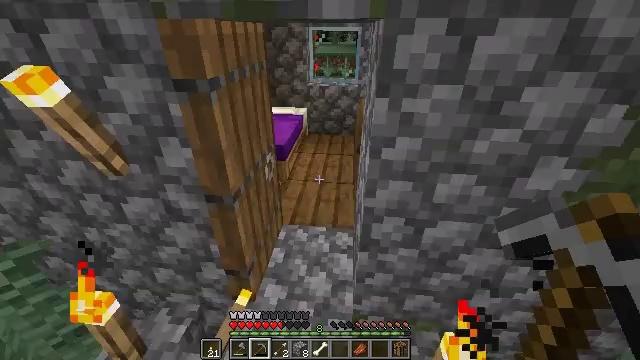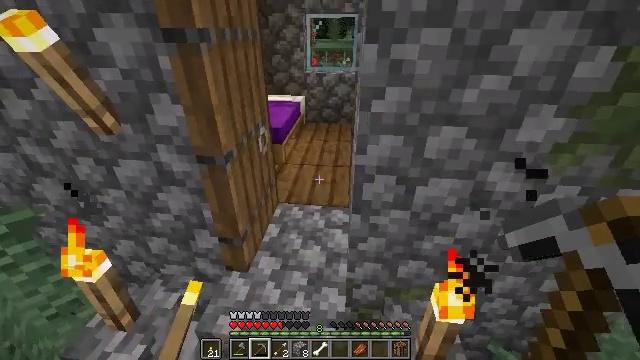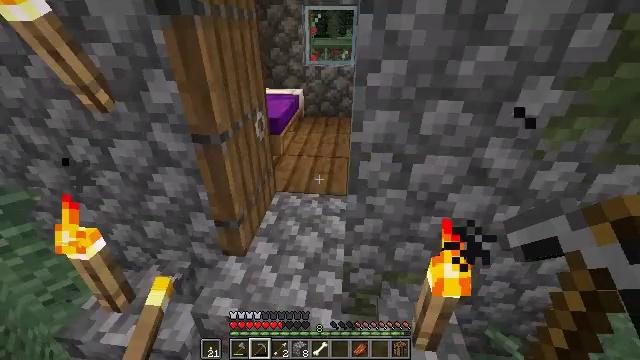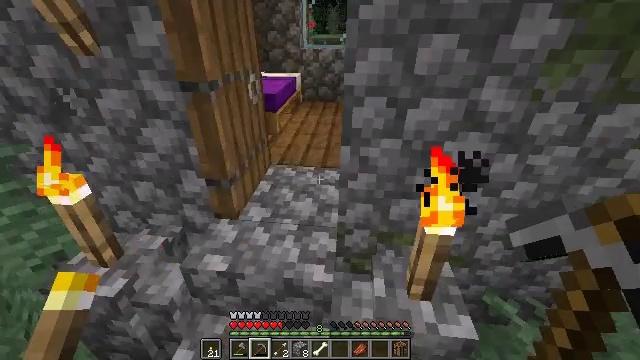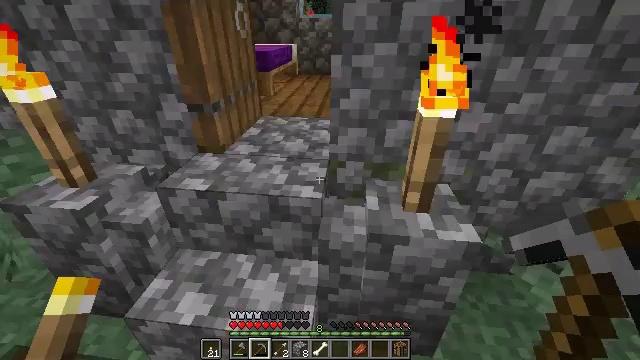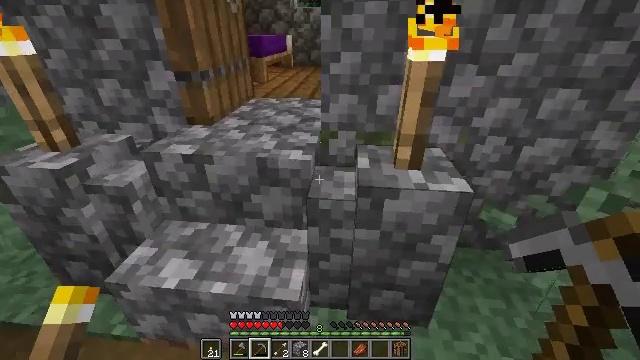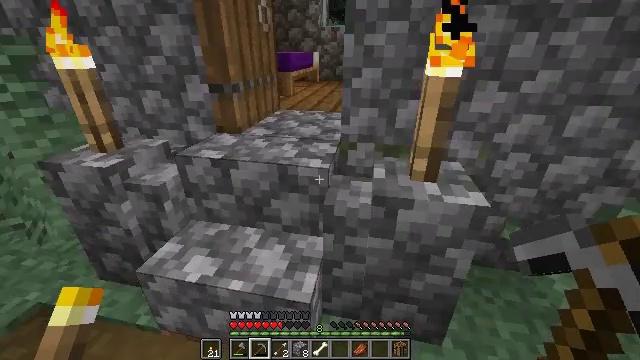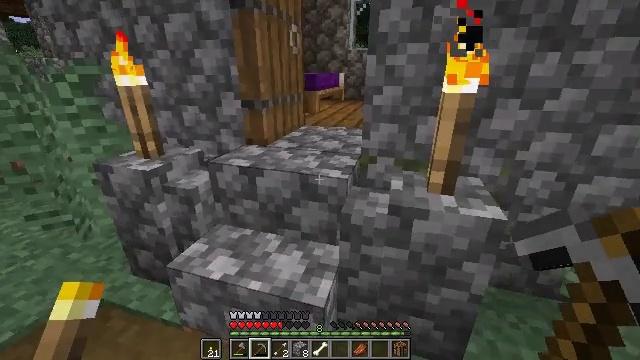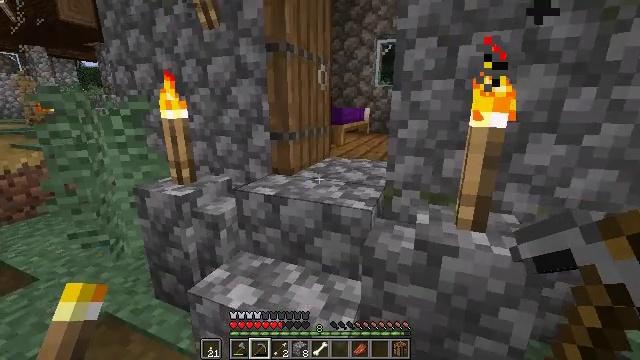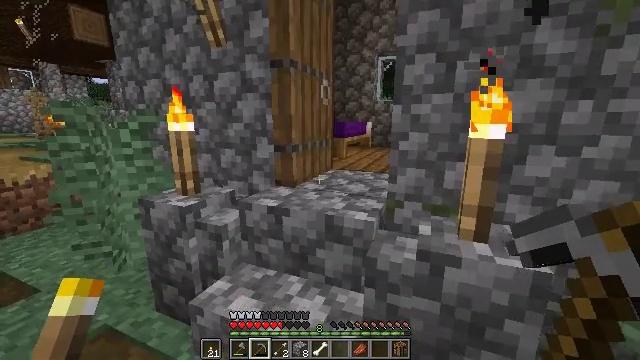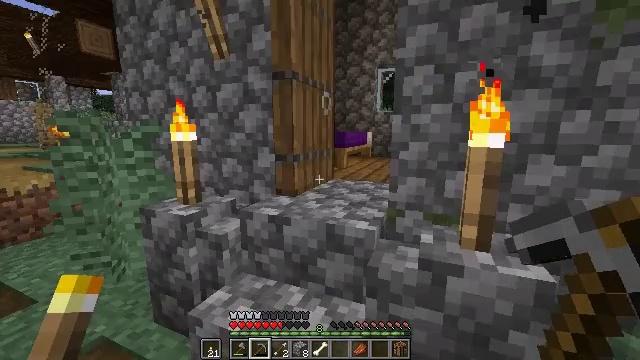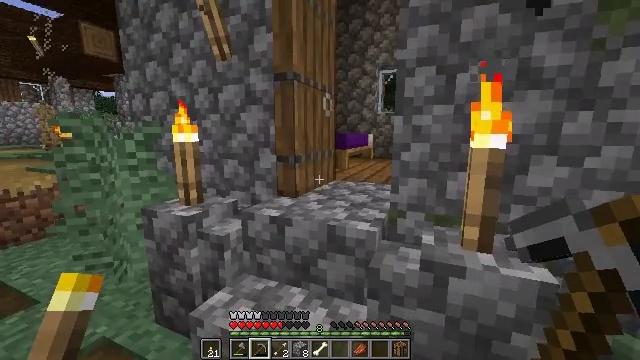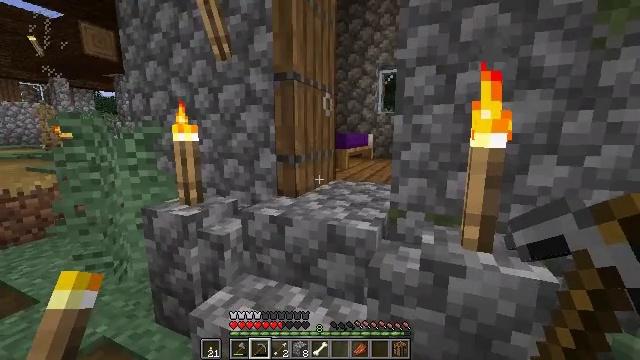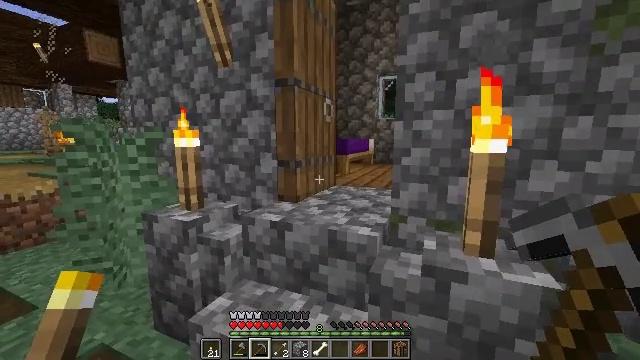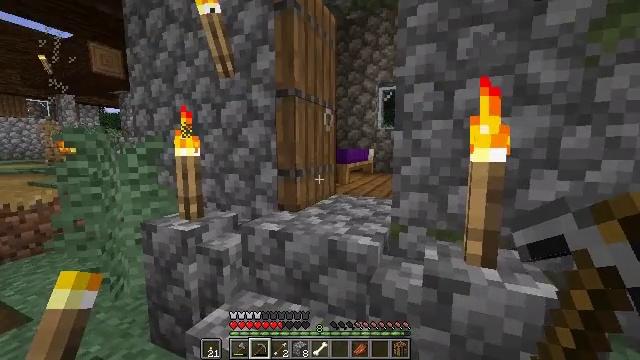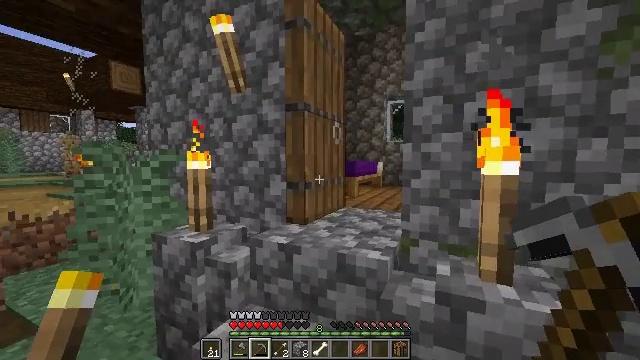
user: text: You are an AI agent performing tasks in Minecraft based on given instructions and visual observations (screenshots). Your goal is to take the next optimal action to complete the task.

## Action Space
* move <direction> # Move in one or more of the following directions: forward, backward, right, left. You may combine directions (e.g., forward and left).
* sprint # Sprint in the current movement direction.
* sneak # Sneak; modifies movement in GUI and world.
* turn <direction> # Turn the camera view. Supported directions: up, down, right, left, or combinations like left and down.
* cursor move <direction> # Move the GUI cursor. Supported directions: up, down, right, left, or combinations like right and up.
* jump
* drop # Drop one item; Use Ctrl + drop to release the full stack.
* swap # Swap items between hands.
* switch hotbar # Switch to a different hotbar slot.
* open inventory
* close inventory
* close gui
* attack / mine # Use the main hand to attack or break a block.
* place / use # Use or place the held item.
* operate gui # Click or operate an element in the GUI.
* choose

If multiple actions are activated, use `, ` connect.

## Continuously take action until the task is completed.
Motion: motion action
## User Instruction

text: Prepare a baked potato in the furnace.
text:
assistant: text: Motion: move back and move right
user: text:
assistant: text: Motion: move back
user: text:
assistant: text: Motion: no_op
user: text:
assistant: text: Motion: no_op
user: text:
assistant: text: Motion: no_op
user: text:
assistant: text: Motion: turn left and up
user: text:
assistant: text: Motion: turn left and up
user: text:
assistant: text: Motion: turn left and up
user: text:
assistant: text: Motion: turn up
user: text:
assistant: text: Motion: turn up
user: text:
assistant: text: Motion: no_op
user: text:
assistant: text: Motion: no_op
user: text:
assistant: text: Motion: turn up
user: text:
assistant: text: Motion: turn up
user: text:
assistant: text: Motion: turn left and up
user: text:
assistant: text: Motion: move forward, turn left and up
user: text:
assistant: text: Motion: move forward, use / place
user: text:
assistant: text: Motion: move forward, use / place
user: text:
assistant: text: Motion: turn right and down, use / place
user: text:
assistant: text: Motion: turn right and down
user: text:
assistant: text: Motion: turn right
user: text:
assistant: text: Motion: turn right
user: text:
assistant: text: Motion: turn right and down
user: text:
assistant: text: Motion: turn right and down
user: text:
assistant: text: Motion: turn right and down
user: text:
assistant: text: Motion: turn right and down
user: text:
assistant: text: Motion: turn right and down
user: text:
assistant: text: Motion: no_op
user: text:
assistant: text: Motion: no_op
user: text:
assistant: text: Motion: no_op